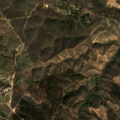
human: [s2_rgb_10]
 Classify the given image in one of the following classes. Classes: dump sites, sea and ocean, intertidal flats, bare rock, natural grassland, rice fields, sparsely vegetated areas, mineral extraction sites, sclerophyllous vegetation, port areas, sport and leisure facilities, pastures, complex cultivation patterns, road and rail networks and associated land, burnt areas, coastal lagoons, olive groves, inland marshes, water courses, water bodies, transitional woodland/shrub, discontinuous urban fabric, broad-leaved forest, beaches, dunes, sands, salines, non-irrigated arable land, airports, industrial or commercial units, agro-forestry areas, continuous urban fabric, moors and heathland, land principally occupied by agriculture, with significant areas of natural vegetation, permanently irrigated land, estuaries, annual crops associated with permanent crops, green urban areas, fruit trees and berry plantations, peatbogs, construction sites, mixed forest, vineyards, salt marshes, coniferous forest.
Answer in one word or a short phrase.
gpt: agro-forestry areas, broad-leaved forest, transitional woodland/shrub